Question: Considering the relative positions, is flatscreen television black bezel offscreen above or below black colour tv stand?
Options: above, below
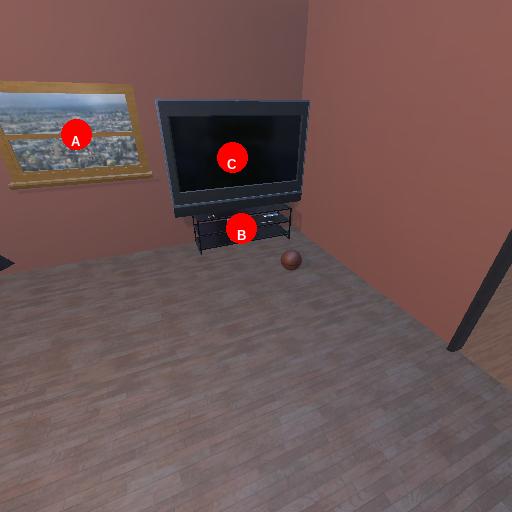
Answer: above